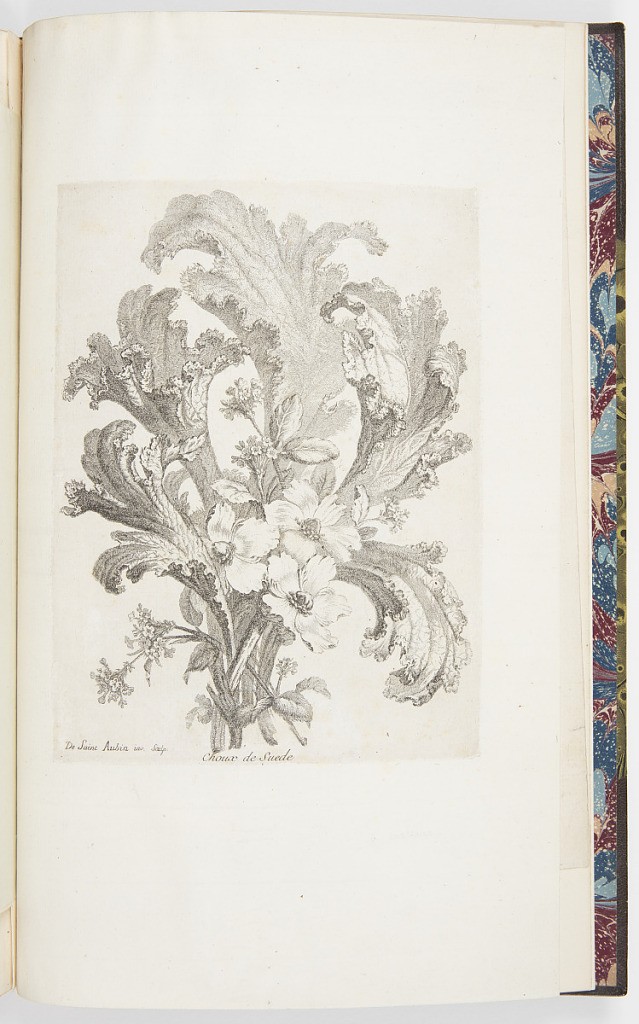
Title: Choux de Suede
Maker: Charles-Germain de Saint-Aubin, French, 1721–1786
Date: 1755-68
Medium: Etching on laid paper
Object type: Print
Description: A bouquet of flowers lightly held together by a single ribbon at the stems. The flowers branch in every direction; they include several single-bulb, large-petalled flowers, as well as thinner stems with multiple flowers at the tips. The plate is not signed or numbered.